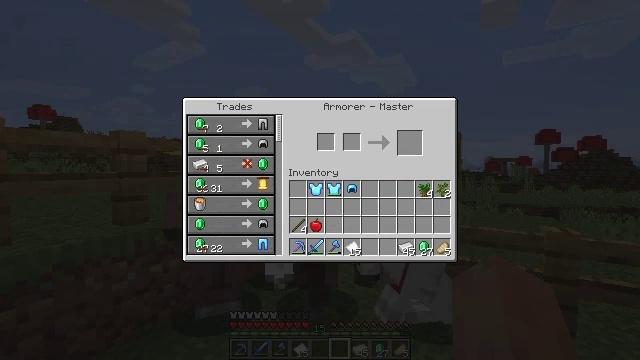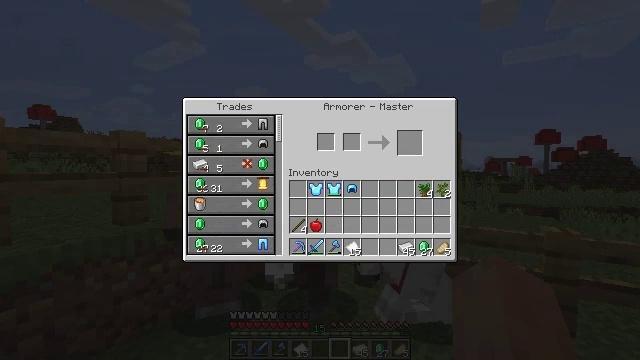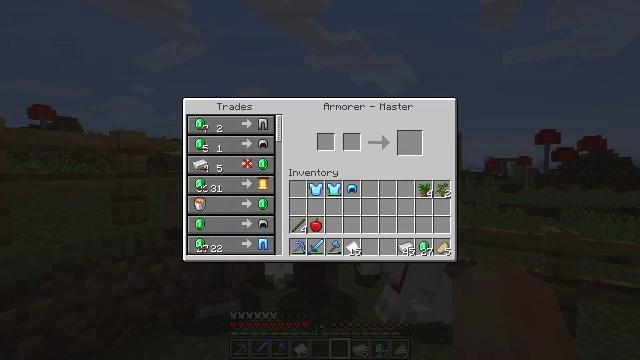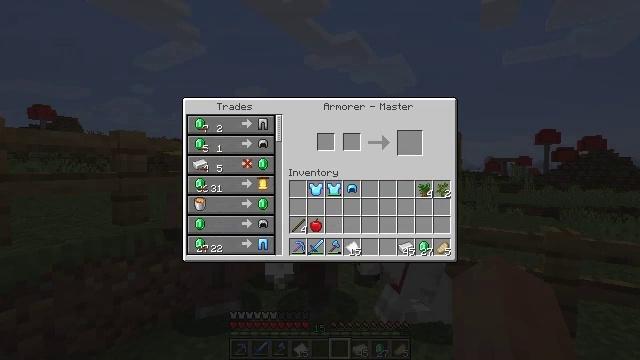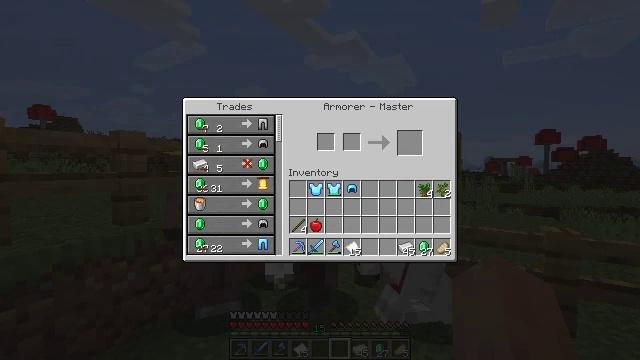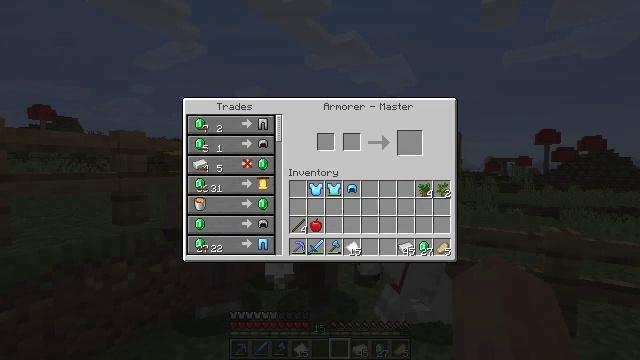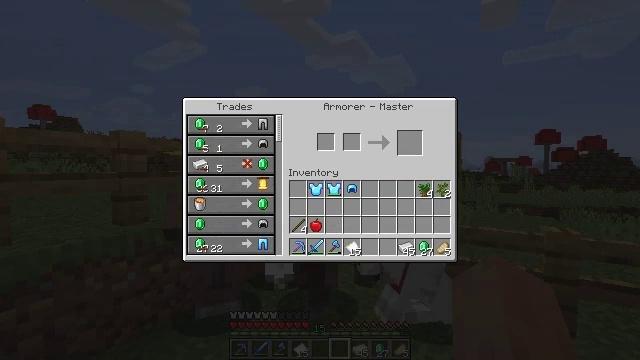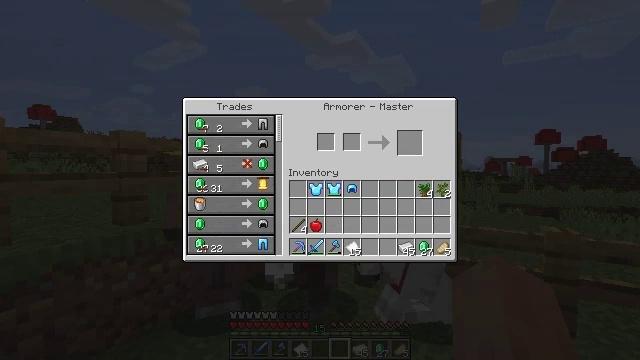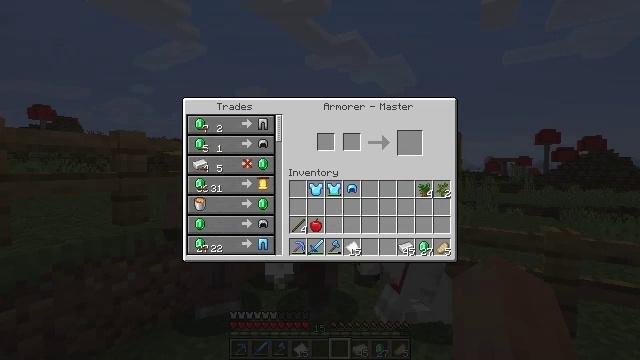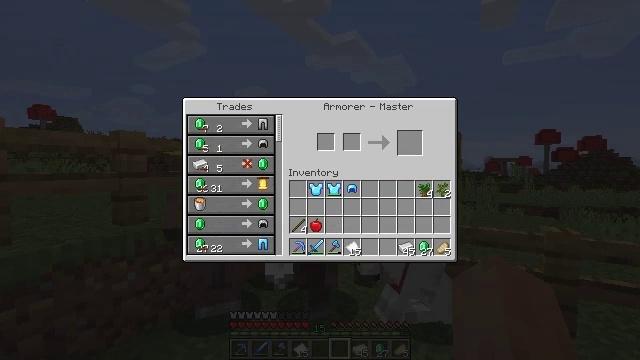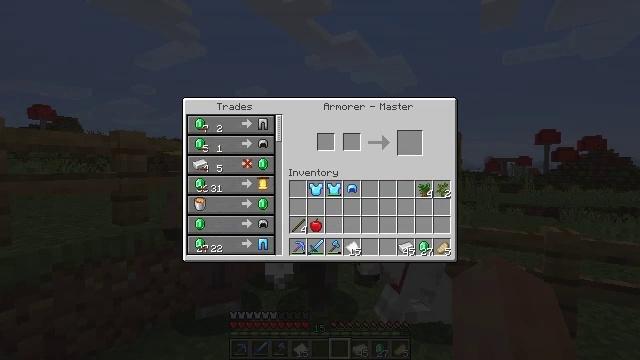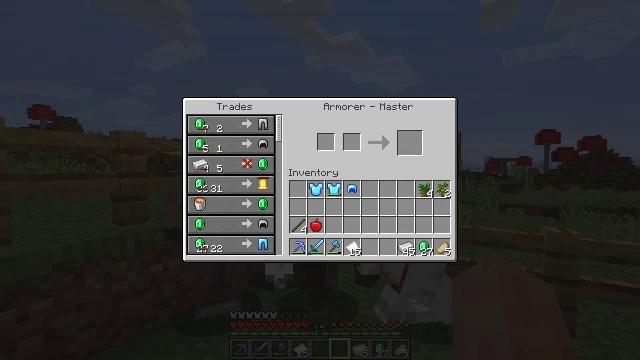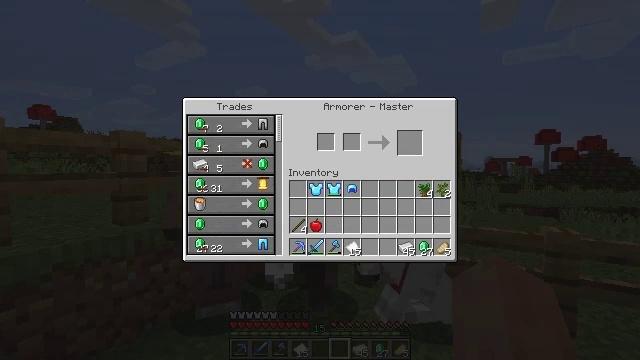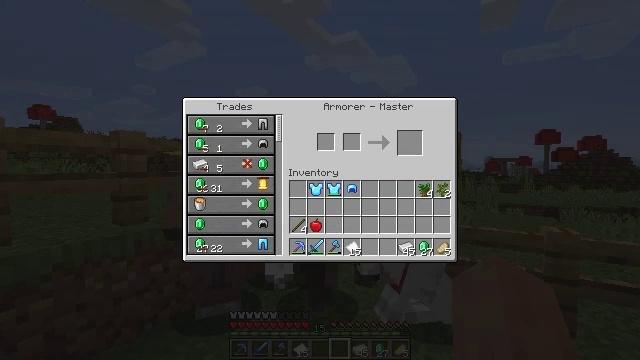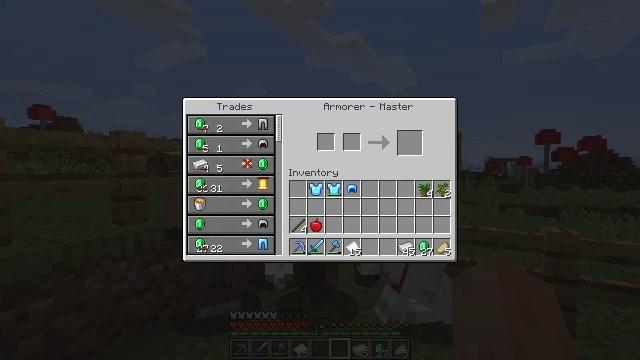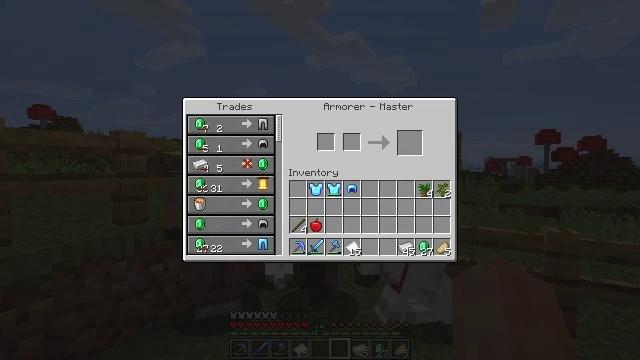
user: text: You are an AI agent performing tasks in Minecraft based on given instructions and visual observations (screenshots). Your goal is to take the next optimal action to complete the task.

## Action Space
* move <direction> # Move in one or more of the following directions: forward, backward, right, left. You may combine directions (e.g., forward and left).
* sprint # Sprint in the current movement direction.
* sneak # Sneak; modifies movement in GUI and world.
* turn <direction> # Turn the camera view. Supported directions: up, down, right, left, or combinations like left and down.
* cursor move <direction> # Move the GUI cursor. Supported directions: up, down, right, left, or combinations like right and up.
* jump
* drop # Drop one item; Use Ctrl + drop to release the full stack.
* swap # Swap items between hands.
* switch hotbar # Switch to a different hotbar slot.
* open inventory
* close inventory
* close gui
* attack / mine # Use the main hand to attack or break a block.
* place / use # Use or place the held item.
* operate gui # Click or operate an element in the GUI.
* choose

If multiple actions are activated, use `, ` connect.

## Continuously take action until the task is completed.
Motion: motion action
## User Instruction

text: Open a crafting table to make diamond leggings.
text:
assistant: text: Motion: no_op
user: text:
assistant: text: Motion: no_op
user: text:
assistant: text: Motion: no_op
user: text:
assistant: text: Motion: no_op
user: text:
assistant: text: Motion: no_op
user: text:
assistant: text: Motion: no_op
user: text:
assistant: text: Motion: no_op
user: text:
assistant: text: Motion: no_op
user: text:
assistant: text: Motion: no_op
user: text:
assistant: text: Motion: no_op
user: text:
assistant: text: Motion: no_op
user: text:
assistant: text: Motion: no_op
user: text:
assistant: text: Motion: no_op
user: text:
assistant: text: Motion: no_op
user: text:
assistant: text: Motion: no_op
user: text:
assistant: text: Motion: no_op
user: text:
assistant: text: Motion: no_op
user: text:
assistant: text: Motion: no_op
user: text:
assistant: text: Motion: no_op
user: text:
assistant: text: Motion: no_op
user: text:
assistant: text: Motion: no_op
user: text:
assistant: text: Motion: no_op
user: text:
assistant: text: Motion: no_op
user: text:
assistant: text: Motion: no_op
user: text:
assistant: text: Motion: no_op
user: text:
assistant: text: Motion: no_op
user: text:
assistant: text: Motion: no_op
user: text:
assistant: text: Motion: no_op
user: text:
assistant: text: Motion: no_op
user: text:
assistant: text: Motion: no_op